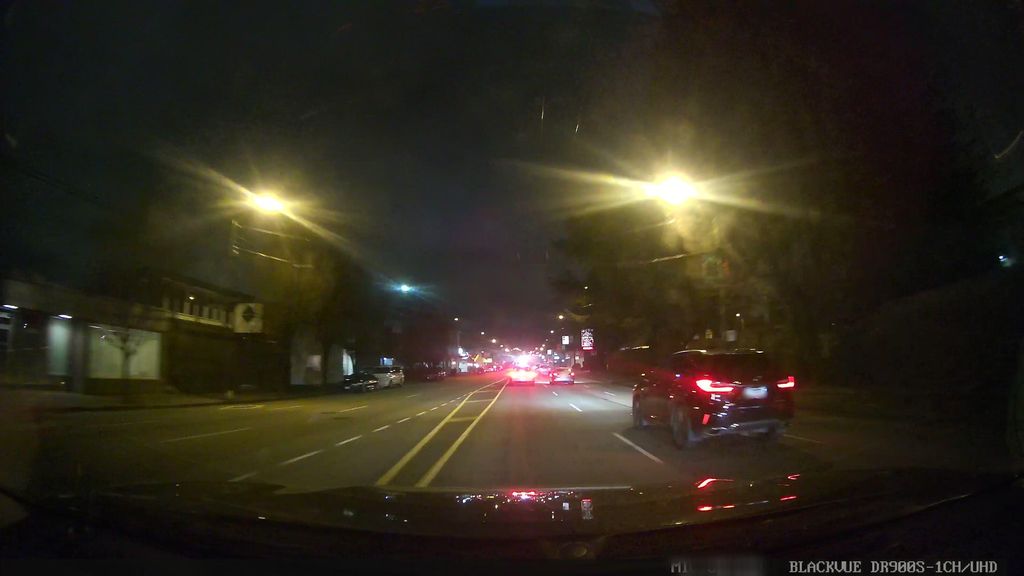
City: vancouver